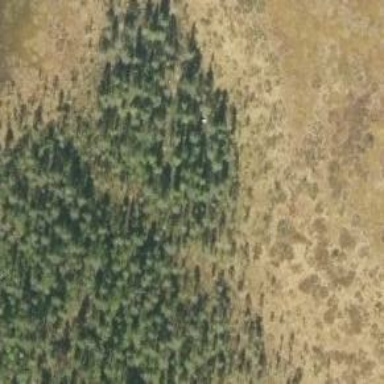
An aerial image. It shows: Woodland with needle-leaved trees.